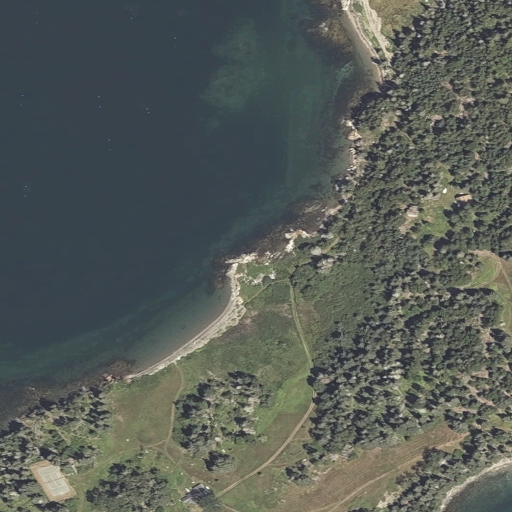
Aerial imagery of island in Maine named Bear Island containing open water, evergreen forest, herbaceous wetlands, mixed forest, grassland, woody wetlands, barren land, shrub, and low intensity development